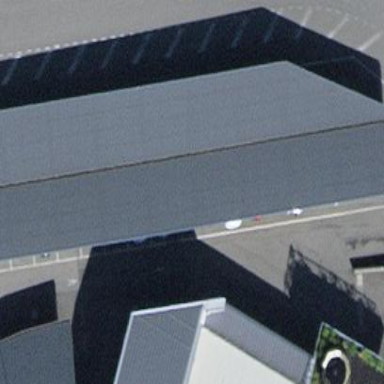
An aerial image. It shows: View of roof of building.